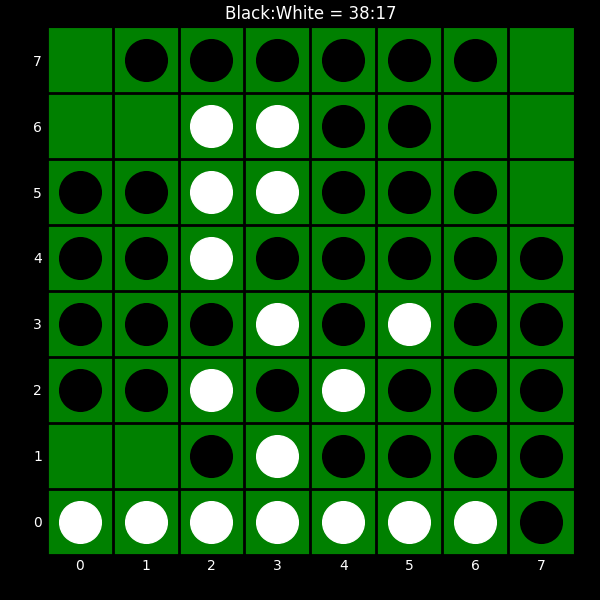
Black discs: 38
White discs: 17